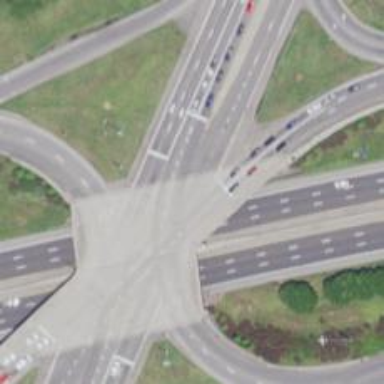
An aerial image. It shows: Secondary road on bridge with asphalt surface within junction.